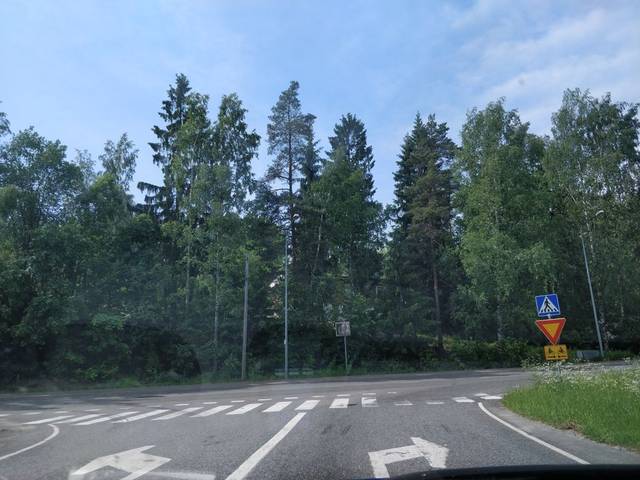
Region: Finland
Coordinates: 60.252, 25.082